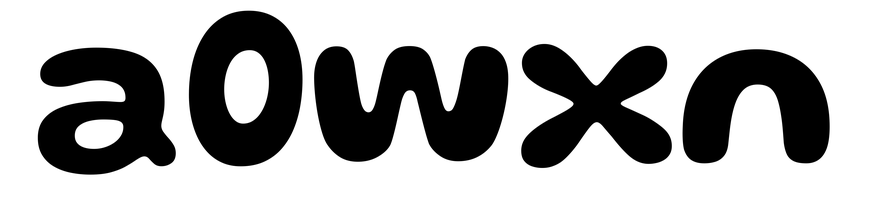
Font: Gluten_SemiBold